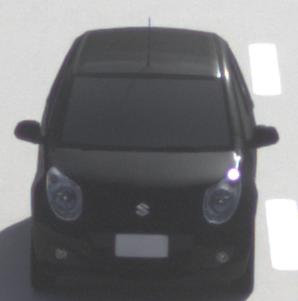
Make: Suzuki
Model: Alto 1.0
Detailed model: Alto (V)
Model produced from: 2011/02
Model produced until: 2011/03
Doors: 5
Color: black
Road condition: dry road
Daytime: morning or afternoon
Contrast: high contrast